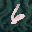
Label: 6